Question: I'm populating table from data in database as below.
'''
<tbody>
<c:forEach items="${requestScope.expenses}" var="expense">
<tr>
<td style="width: 5%;"><a
href="expense_manage?expense_id=${expense.expenseId}"
class="btn btn-outline btn-primary">Edit</a></td>
<td id="date">${expense.expenseDate}</td>
<td>${expense.expenseDesc}</td>
<td>${expense.expenseAmount}</td>
<td>${expense.comment}</td>
<td style="width: 10%;">
<button type="button"
onclick="ConfirmDelete('id=${expense.expenseId}','removeExpense')"
class="btn btn-outline btn-danger">Delete</button></td>
</tr>
</c:forEach>
</tbody>
'''
I need to format date display in above table as 'yyyy-MM-dd'. so i added this.
'''
<script src="js/jquery-dateFormat.min.js"></script>
<script>
jQuery(function() {
var shortDateFormat = 'yyyy-MM-dd';
jQuery("#date").each(
function(idx, elem) {
if (jQuery(elem).is(":input")) {
jQuery(elem).val(
jQuery.format.date(jQuery(elem).val(),
shortDateFormat));
} else {
jQuery(elem).text(
jQuery.format.date(jQuery(elem).text(),
shortDateFormat));
}
});
});
</script>
'''
But it changes only date in first row. Others are not changing.

How can i fix this ?
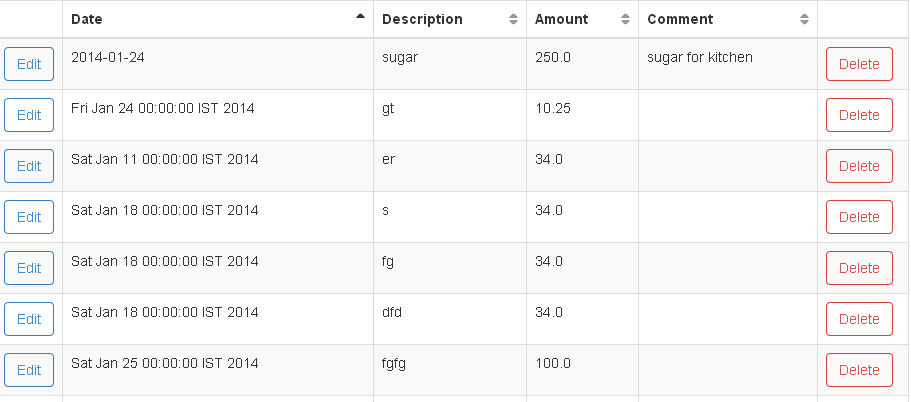
Answer: The ID is unique in a document. To group elements, use classes.
Replace
'''
<td id="date">${expense.expenseDate}</td>
'''
by
'''
<td class="date">${expense.expenseDate}</td>
'''
and replace
'''
jQuery("#date").each(
'''
by
'''
jQuery(".date").each(
'''